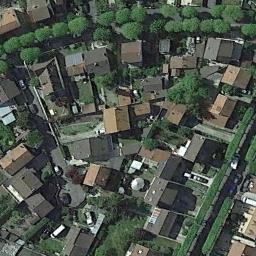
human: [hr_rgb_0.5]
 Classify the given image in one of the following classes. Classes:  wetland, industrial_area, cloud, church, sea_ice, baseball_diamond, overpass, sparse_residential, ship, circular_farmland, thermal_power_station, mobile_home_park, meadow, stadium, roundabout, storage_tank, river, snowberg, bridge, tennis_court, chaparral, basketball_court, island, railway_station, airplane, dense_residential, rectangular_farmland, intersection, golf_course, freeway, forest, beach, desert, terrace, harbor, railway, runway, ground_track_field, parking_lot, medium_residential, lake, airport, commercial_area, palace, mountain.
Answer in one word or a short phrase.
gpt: dense_residential